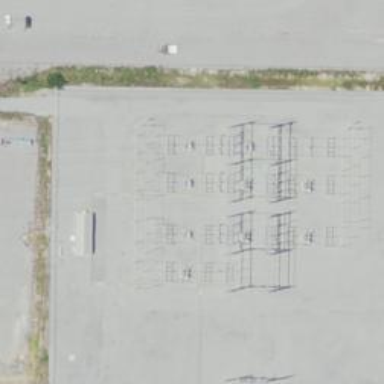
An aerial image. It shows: Switch used for power control.